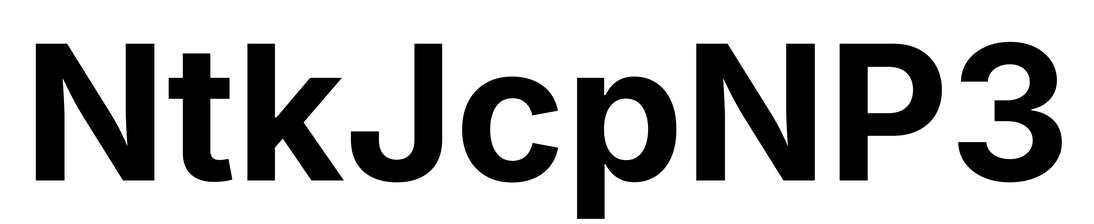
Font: Inter_Bold